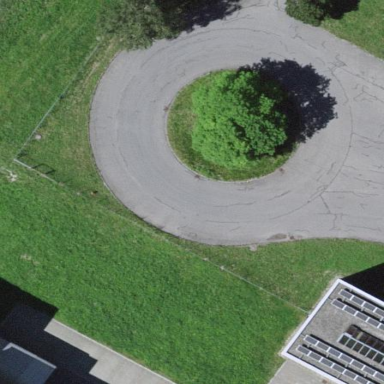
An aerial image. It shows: Roundabout on service road.